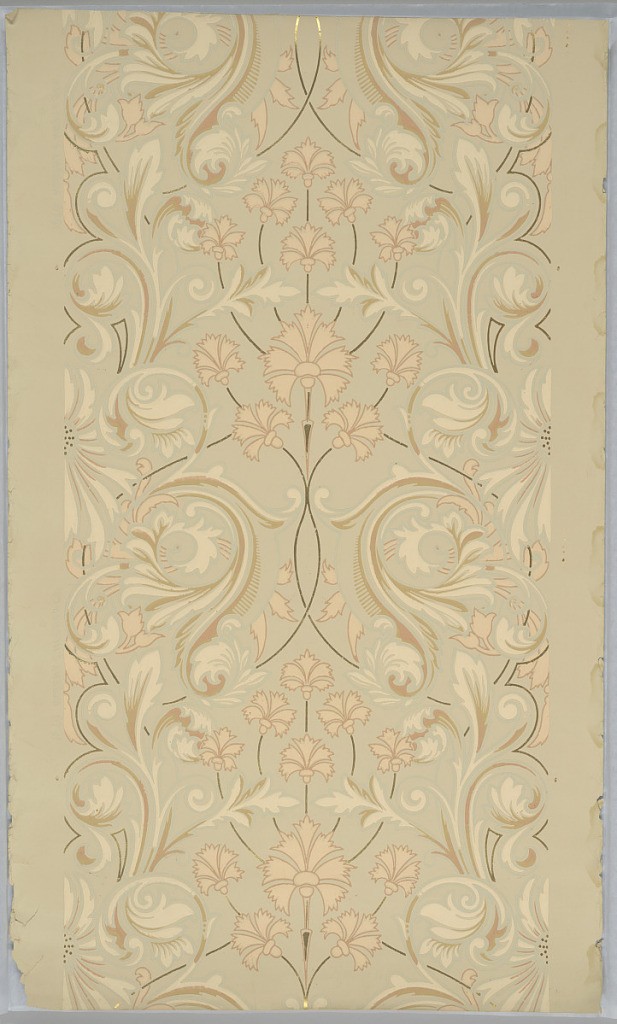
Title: Sidewall
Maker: Robert S. Hobbs & Co., Brooklyn, New York
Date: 1905–1915
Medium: Machine-printed paper
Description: Stylized carnation flowers in central column with scrolling foliage interspersed with scattered  flowers on either side.